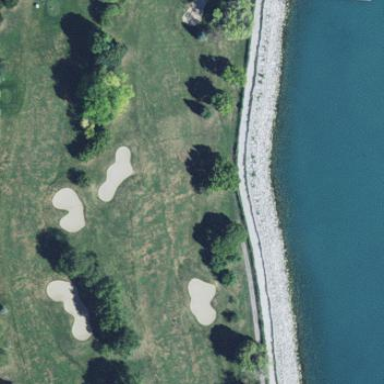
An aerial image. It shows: Well-maintained grassy area designated for golfing. It is mown fairway used for the sport of golf.